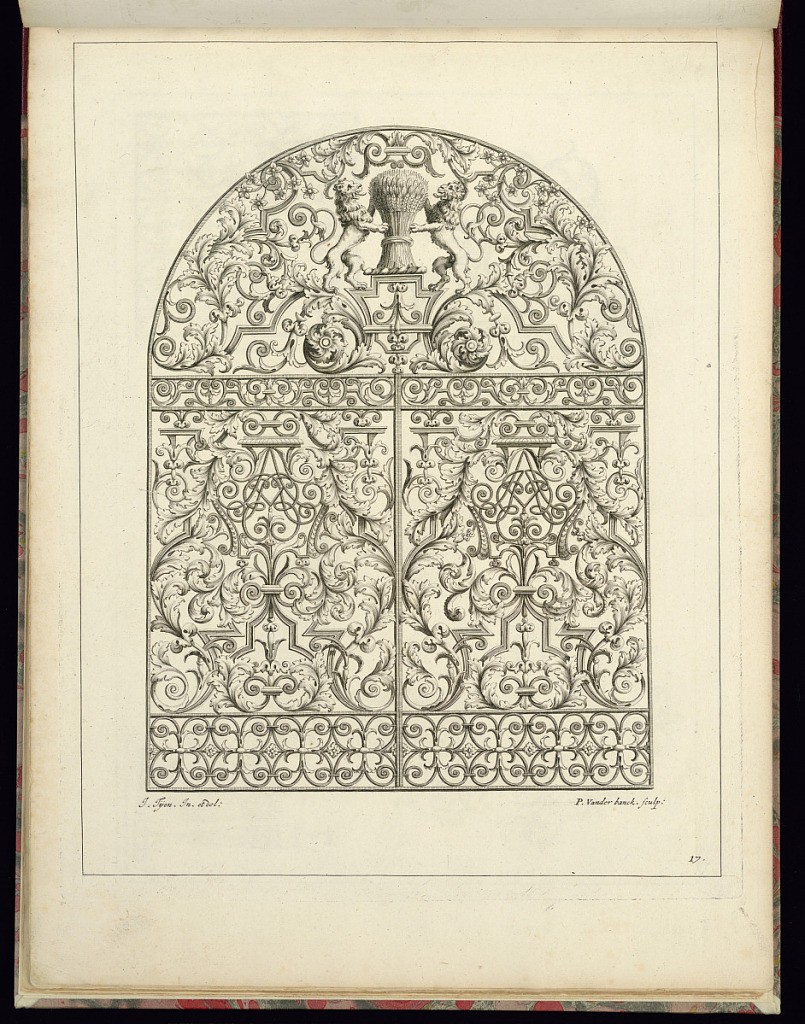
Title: Ironwork Gate Design
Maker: Jean Tijou, French, active 1689 - 1712
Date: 1693
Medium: Etching on laid paper
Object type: Print
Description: Ironwork arched gate design for Burghley House, Cambridgeshire, decorated with lions, wheat, rosettes, fleurons, scrolling leaves (rinceaux), and foliate scrolls. The plate is signed and numbered.